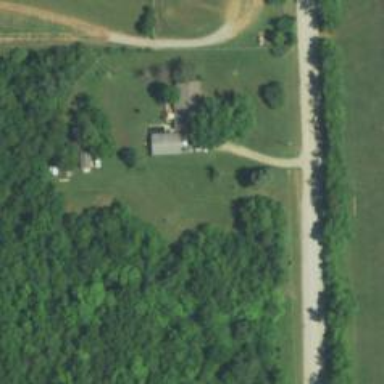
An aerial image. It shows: Driveway.